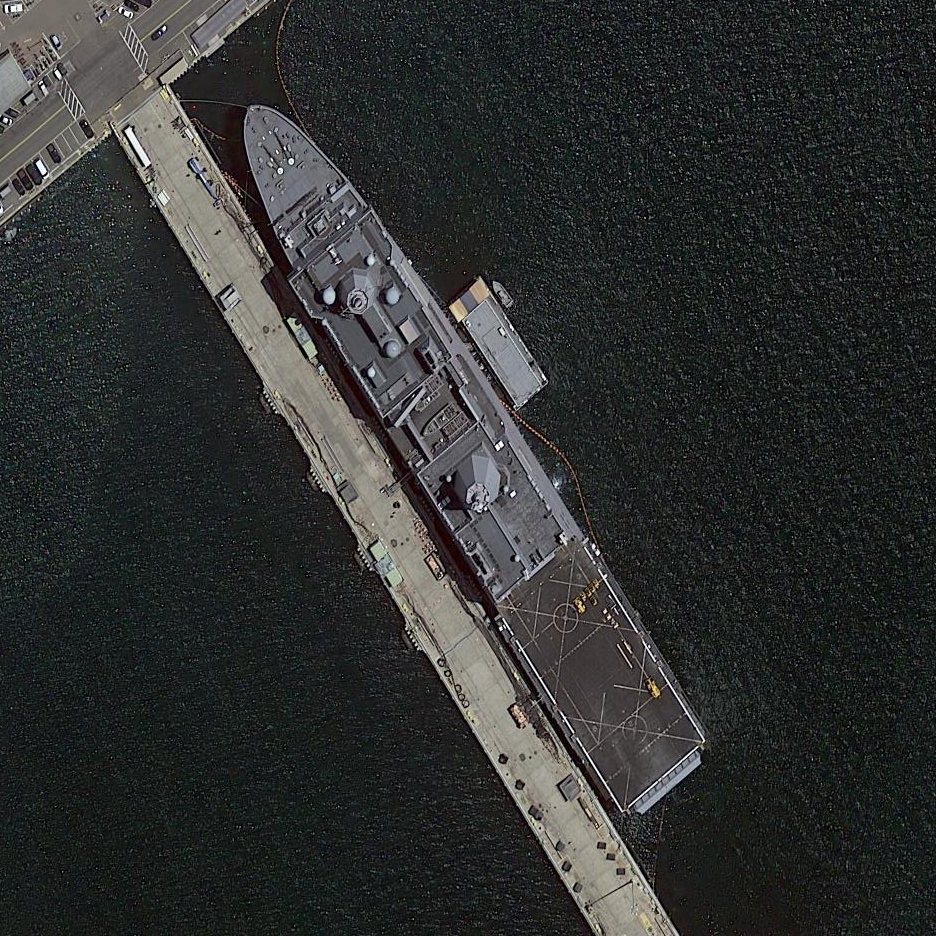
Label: combat